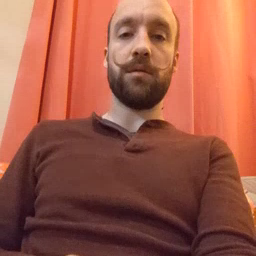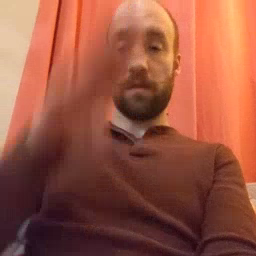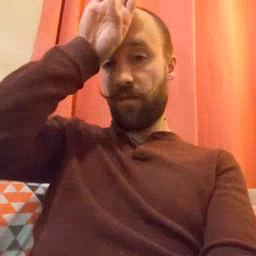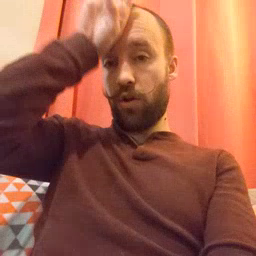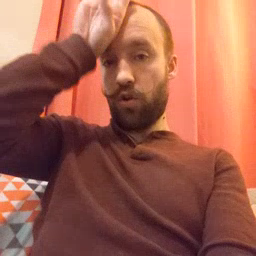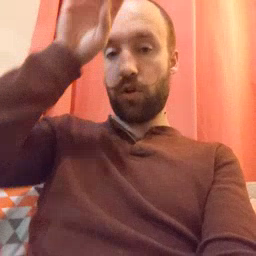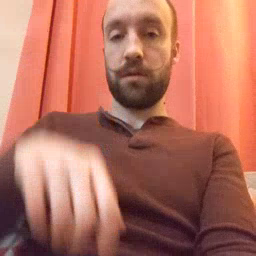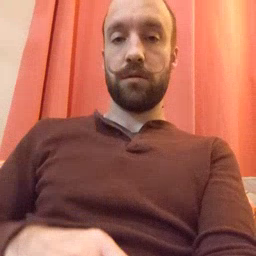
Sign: fireman